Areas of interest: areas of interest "Campsite"
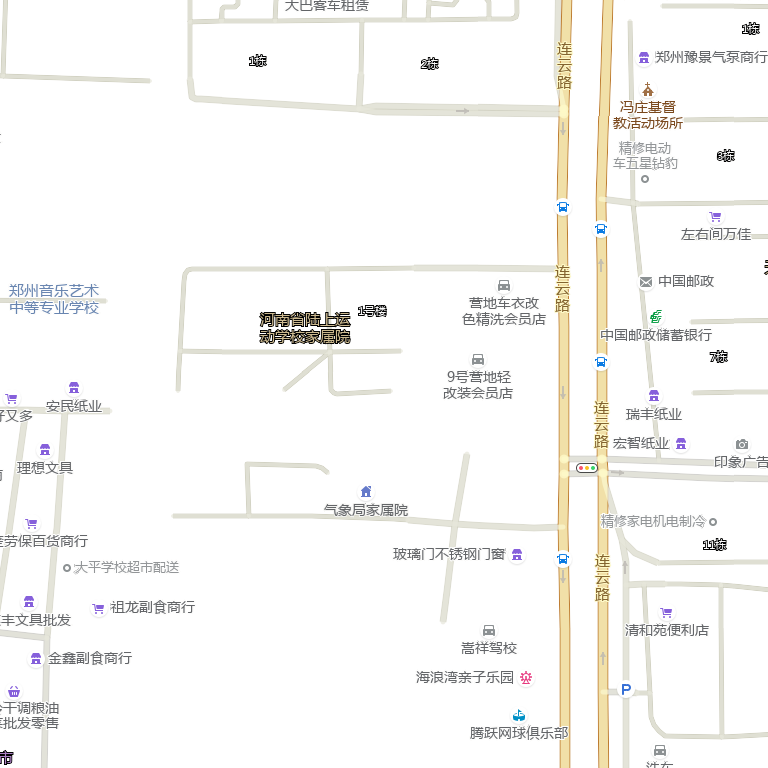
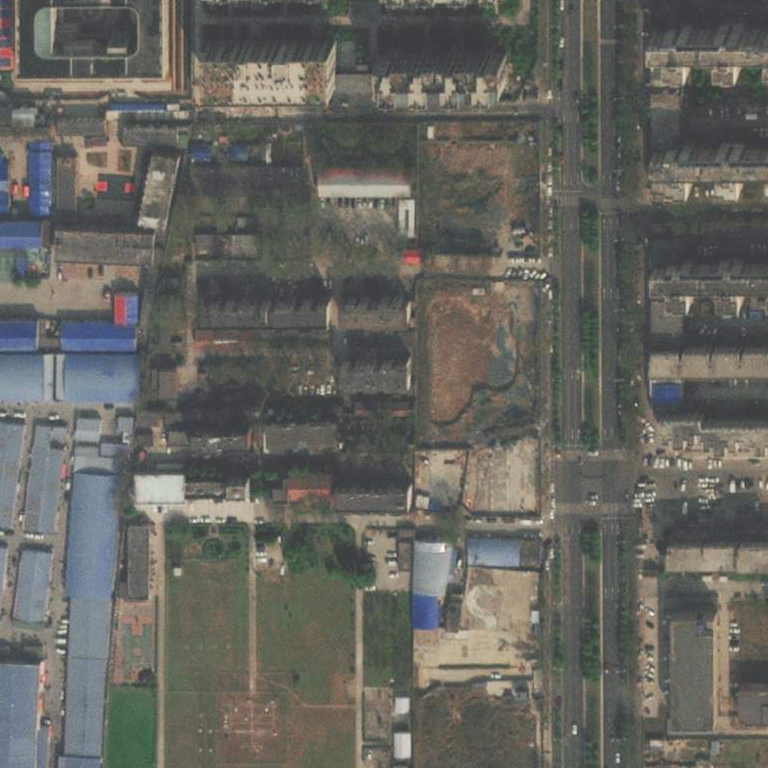